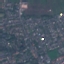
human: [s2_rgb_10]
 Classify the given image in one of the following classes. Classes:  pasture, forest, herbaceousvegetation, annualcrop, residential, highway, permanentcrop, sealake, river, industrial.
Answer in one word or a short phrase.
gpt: Residential